Interaction volume radius: 10 \u00c5
Interaction volume height: 10 \u00c5
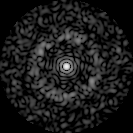
Disorder parameter: 0.8433